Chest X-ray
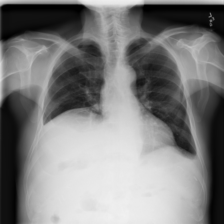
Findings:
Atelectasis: negative
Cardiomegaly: negative
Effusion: negative
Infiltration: negative
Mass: negative
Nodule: negative
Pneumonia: negative
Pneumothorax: negative
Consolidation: negative
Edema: negative
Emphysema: negative
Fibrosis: negative
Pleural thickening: negative
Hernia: negative